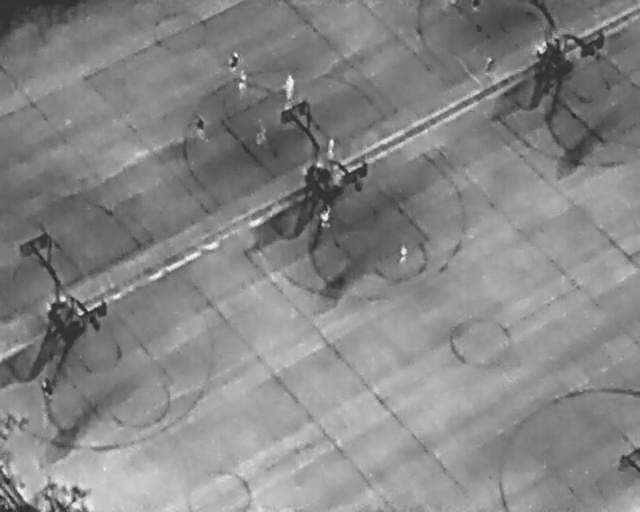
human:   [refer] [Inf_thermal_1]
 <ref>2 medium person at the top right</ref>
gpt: <box>[[74, 11, 78, 13, 18], [83, 8, 86, 10, 21]]</box>

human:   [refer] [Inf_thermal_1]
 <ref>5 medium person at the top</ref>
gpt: <box>[[34, 10, 38, 13, 16], [35, 14, 39, 16, 175], [38, 24, 43, 27, 5], [29, 23, 32, 25, 175], [49, 27, 53, 30, 1]]</box>

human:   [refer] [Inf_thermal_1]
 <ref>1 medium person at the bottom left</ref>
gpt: <box>[[5, 73, 8, 76, 171]]</box>